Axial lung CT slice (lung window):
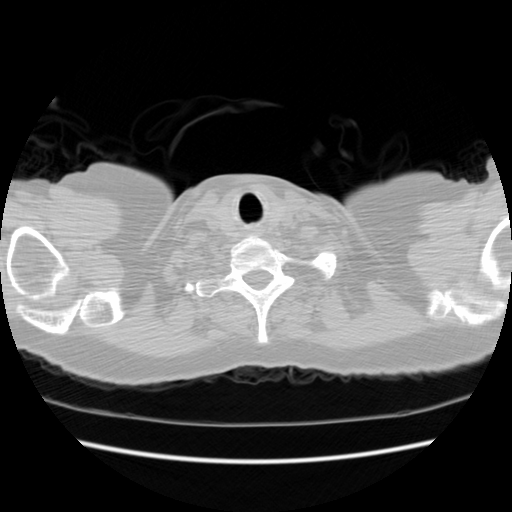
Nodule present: no